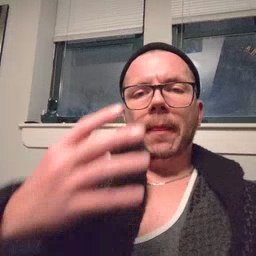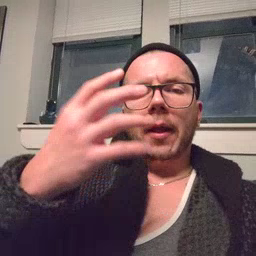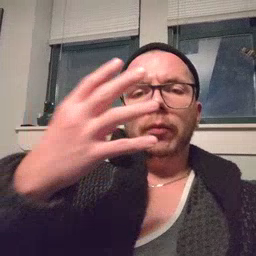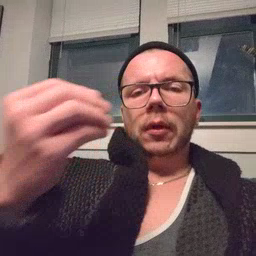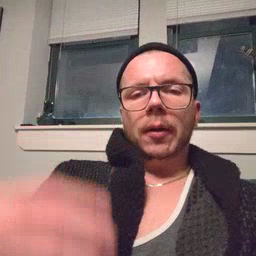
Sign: outside